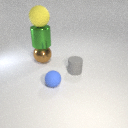
large brown metal sphere behind small gray rubber cylinder